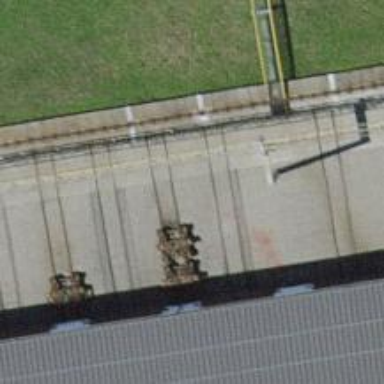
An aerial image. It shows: Railway crossing.